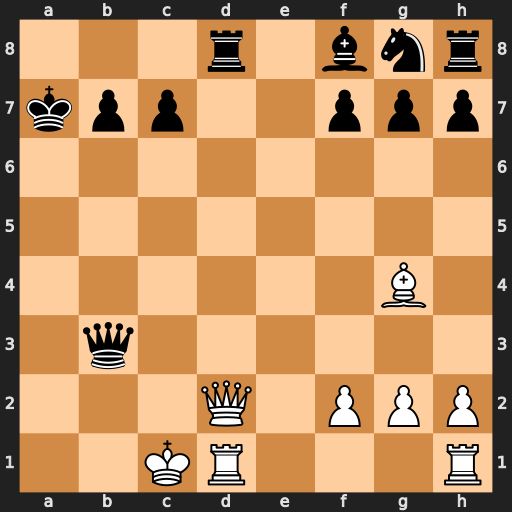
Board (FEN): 3r1bnr/kpp2ppp/8/8/6B1/1q6/3Q1PPP/2KR3R
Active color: w
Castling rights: -
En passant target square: -
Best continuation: Qa5+ Kb8 Rxd8#